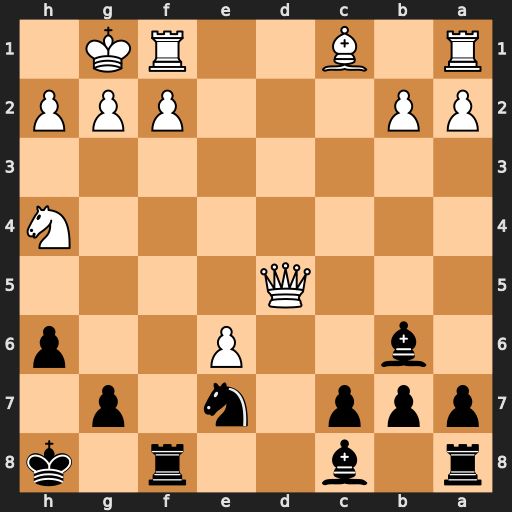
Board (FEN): r1b2r1k/ppp1n1p1/1b2P2p/3Q4/7N/8/PP3PPP/R1B2RK1
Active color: b
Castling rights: -
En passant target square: -
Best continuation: Nxd5 Ng6+ Kg8 Nxf8 Kxf8